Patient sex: M
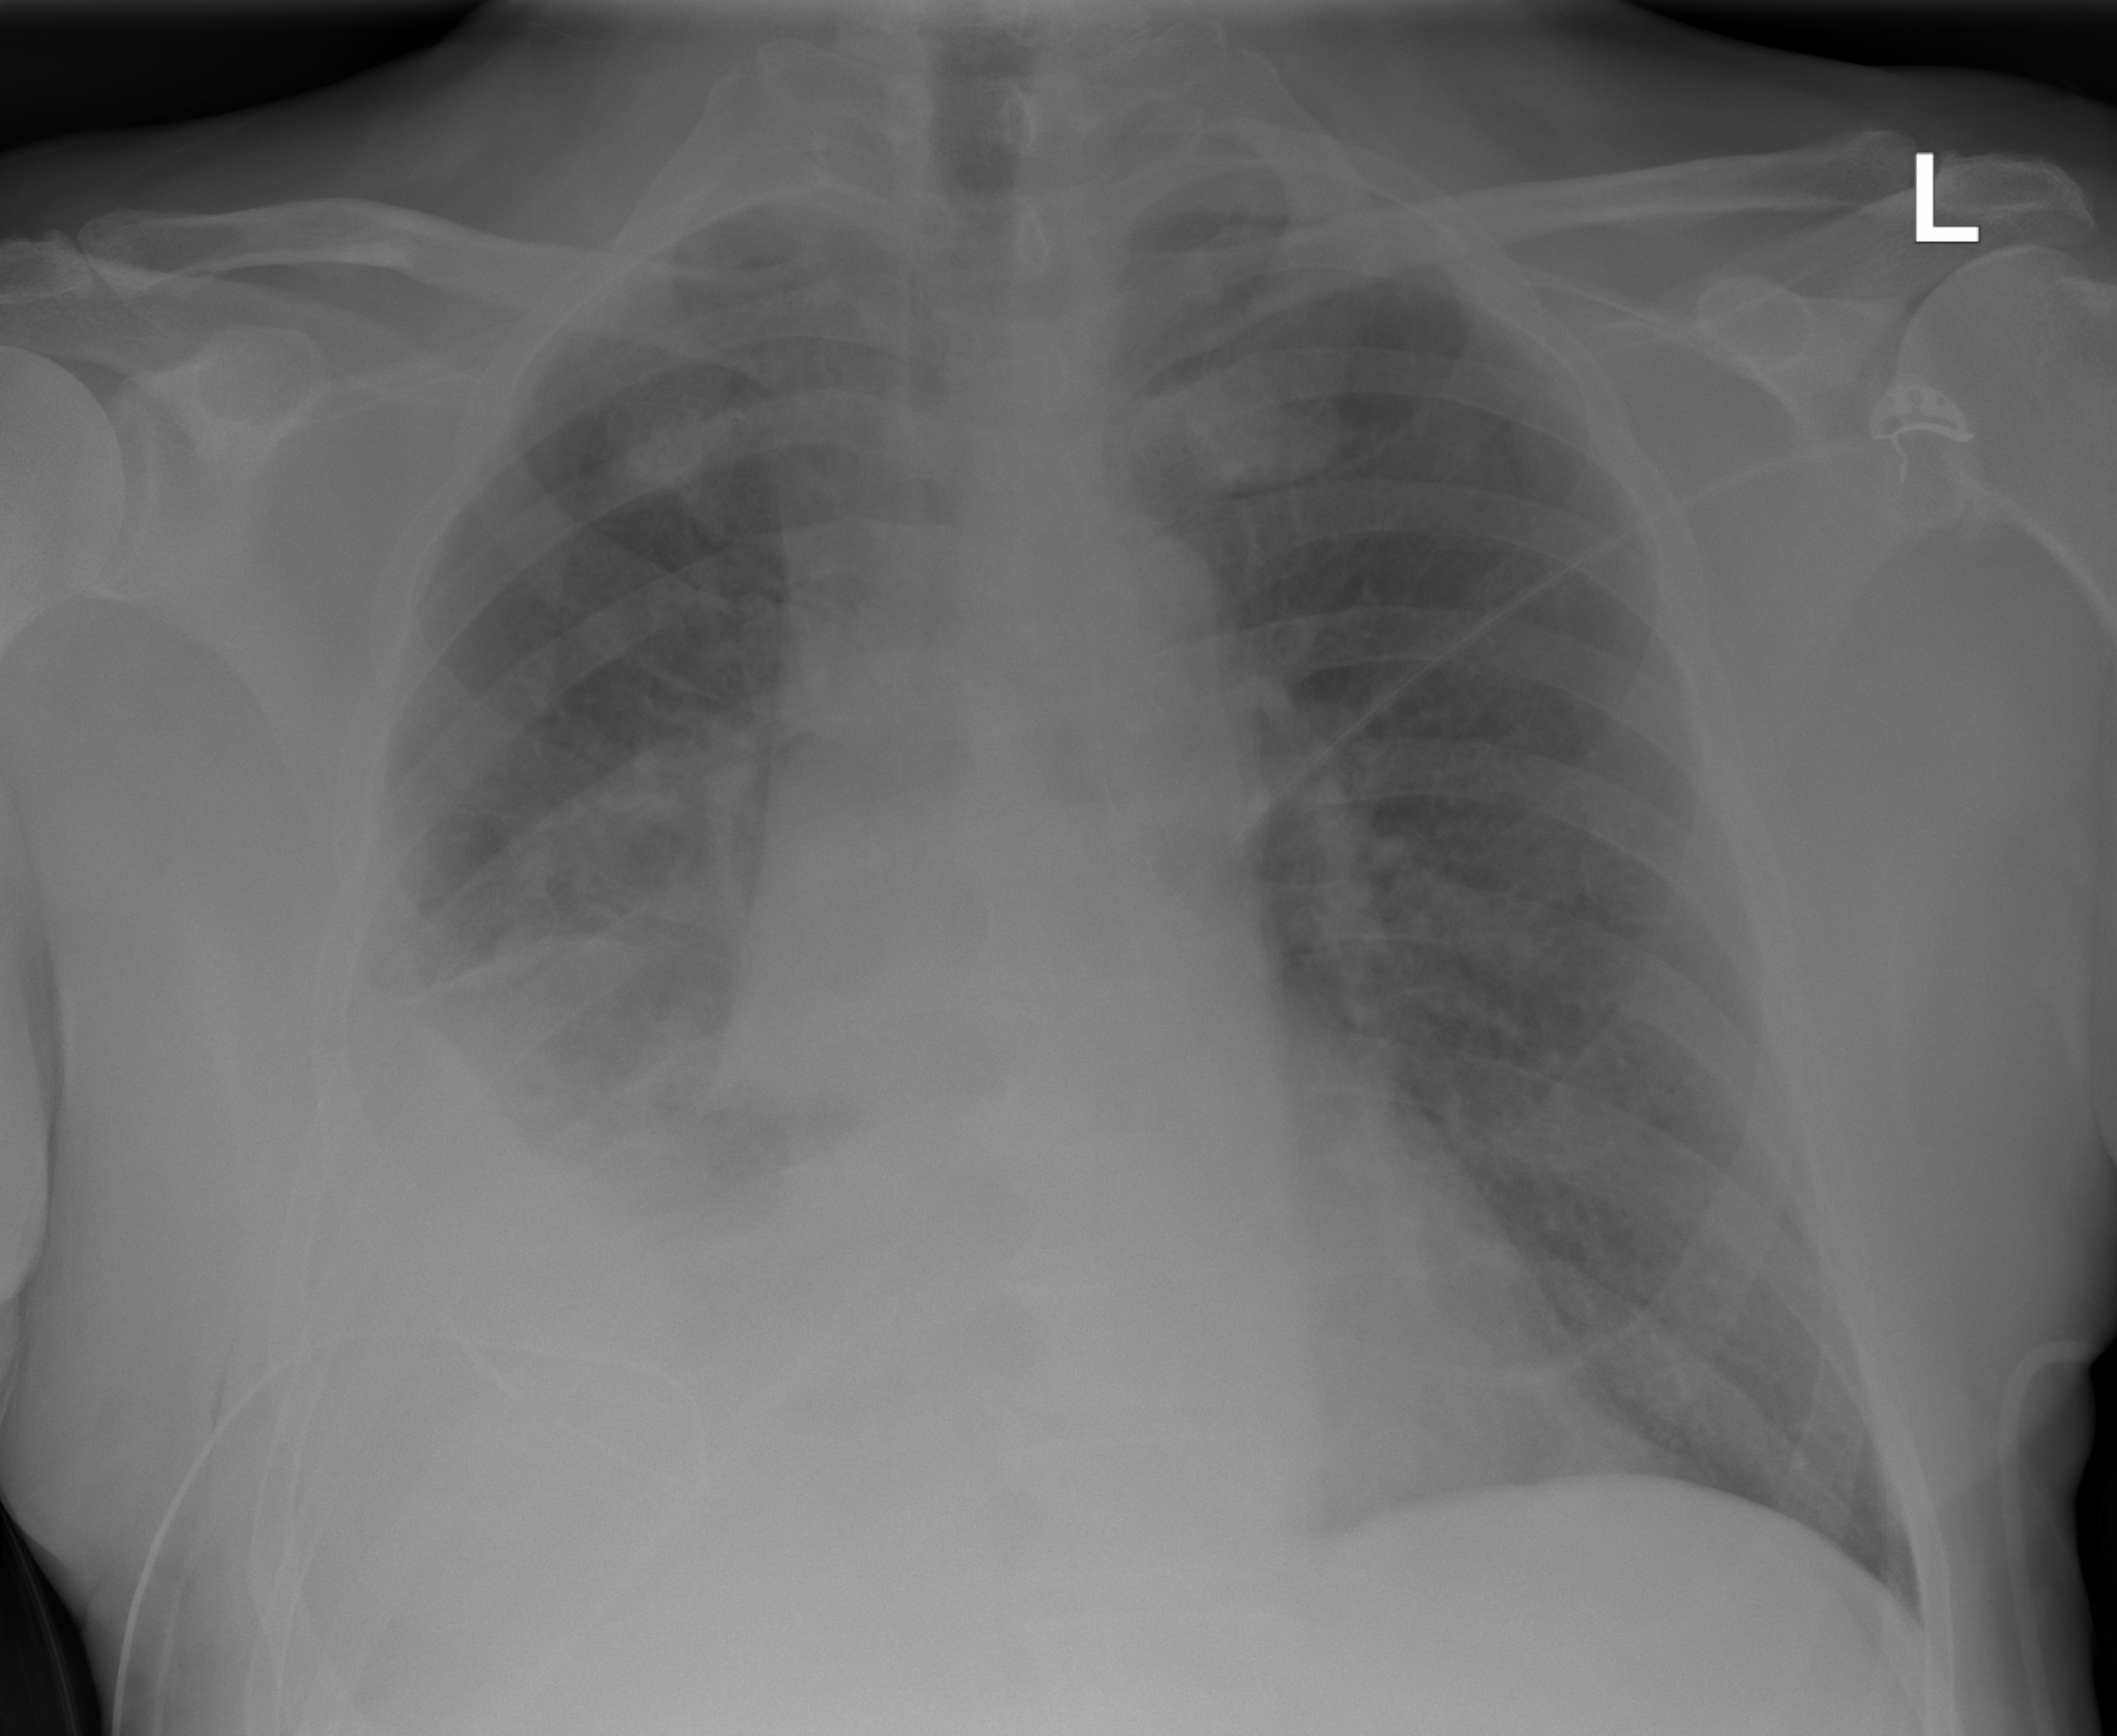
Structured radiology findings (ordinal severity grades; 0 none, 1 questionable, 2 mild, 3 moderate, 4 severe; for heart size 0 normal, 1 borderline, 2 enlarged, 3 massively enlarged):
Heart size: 0
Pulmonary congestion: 1
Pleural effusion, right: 3
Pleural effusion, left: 0
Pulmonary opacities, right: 2
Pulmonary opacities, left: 0
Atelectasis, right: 3
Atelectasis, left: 0